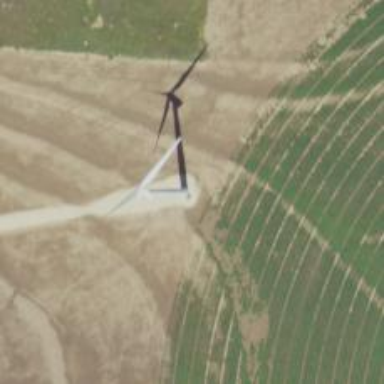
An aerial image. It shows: Wind generator powered by horizontal-axis wind turbine.